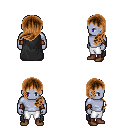
a pixel art fantasy rpg character, male body template, dark elf, purple skin, black cape, white pants, brown left-swept hairstyle, cloth bracers, brown shoes, four views (front, back, left, right), 2x2 character sprite sheet, small pixel art, hard edges, no anti-aliasing